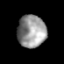
Tissue: prostate
Cell type: T cells
Senescence score: 0.3595
Nuclear area (px): 901
Mean DAPI intensity: 149.57